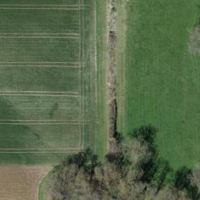
EUNIS habitat code: 52
Species observed at this site:
Clinopodium vulgare